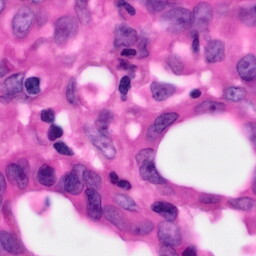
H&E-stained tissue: Pancreatic